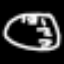
Label: clock